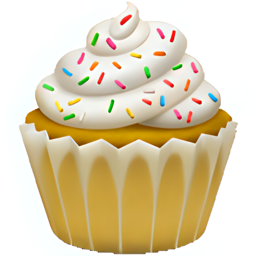
Name: cupcake
Emoji: 🧁
Group: Food & Drink
Sub-group: food-sweet